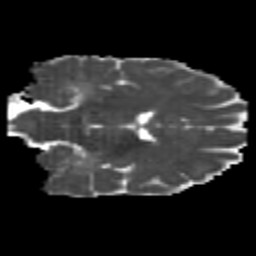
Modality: MD
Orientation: coronal
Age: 24
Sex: male
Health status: healthy
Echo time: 0.074 s